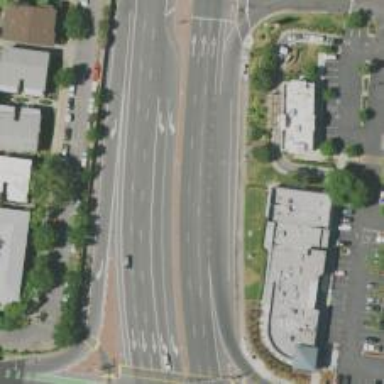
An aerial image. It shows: This image shows trunk highway that functions as expressway.